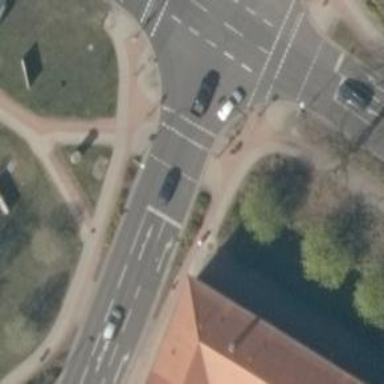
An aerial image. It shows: Secondary road with asphalt surface. There are sidewalks on both sides and cycle track.